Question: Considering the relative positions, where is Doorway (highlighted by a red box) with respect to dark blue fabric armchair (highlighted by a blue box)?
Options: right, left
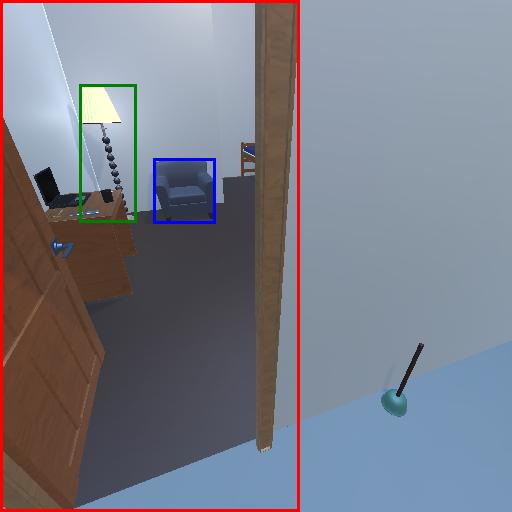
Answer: right